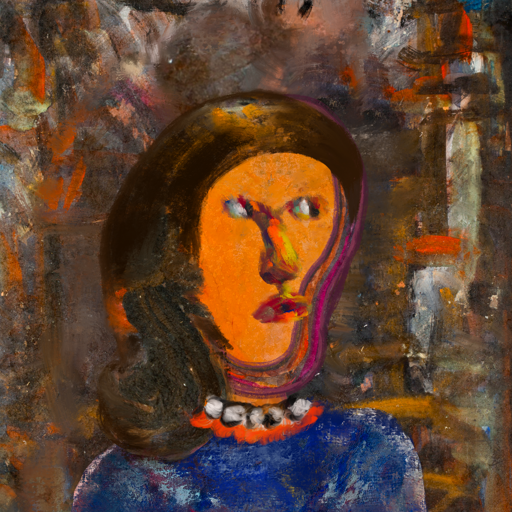
Background: GypsyQueen, Head And Neck Side: Hypocrite_w_Hair, Face Side: An_Impression, Bust: Irani, Hair Side: Gypsy_Queen, Head Accessory: Blank, Second Necklace: Blank, Necklace: An_Impression, Baby: Blank